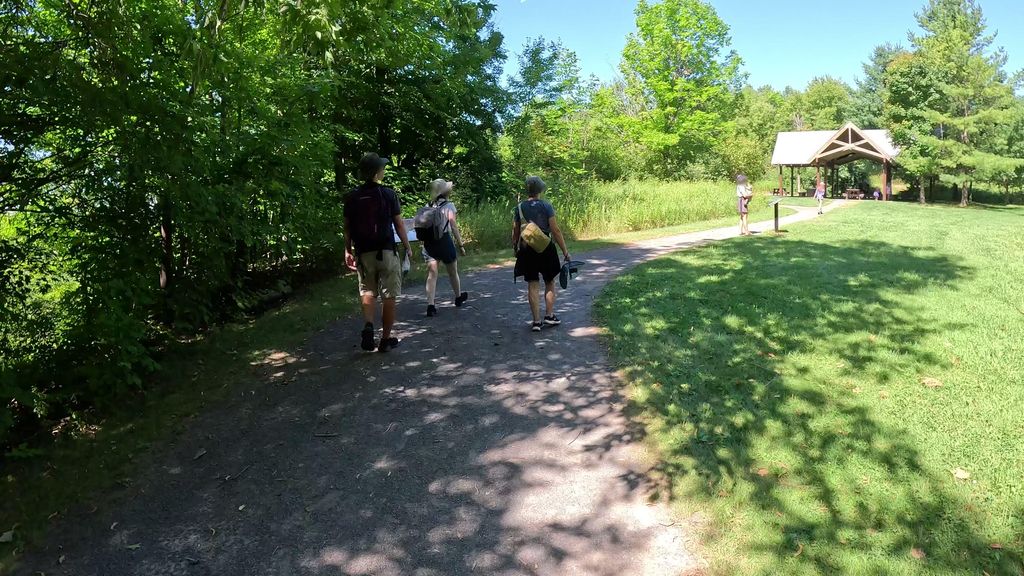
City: ottawa-gatineau